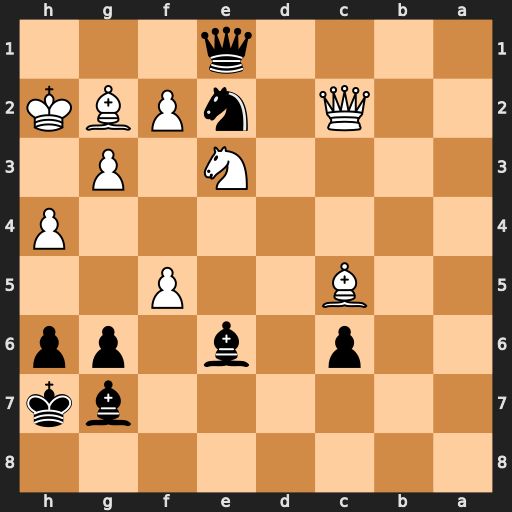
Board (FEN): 8/6bk/2p1b1pp/2B2P2/7P/4N1P1/2Q1nPBK/4q3
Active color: b
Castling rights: -
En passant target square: -
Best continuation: Qg1+ Kh3 Qxf2